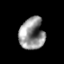
Tissue: lung
Cell type: Epithelial cells
Senescence score: 0.07627
Nuclear area (px): 779
Mean DAPI intensity: 144.642